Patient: sex M, age 71
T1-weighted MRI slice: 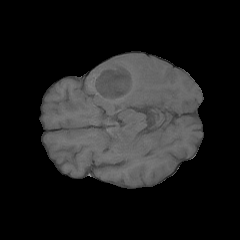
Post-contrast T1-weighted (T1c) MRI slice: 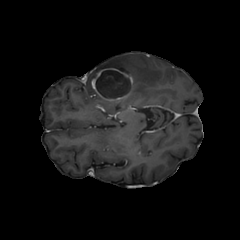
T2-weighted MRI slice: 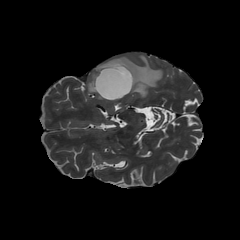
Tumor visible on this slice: yes
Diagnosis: Glioblastoma, IDH-wildtype
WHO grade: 4